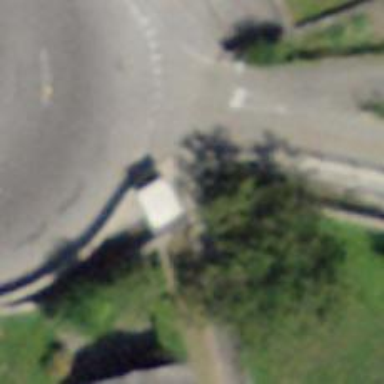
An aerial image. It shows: Set of steps on the road.